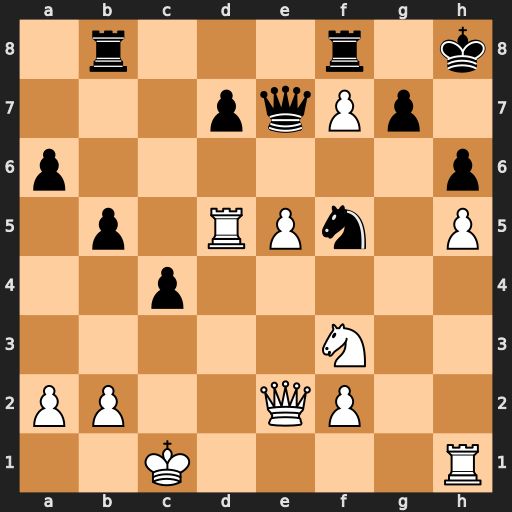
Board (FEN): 1r3r1k/3pqPp1/p6p/1p1RPn1P/2p5/5N2/PP2QP2/2K4R
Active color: w
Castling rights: -
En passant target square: -
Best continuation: e6 Qxe6 Qxe6 dxe6 Rd7